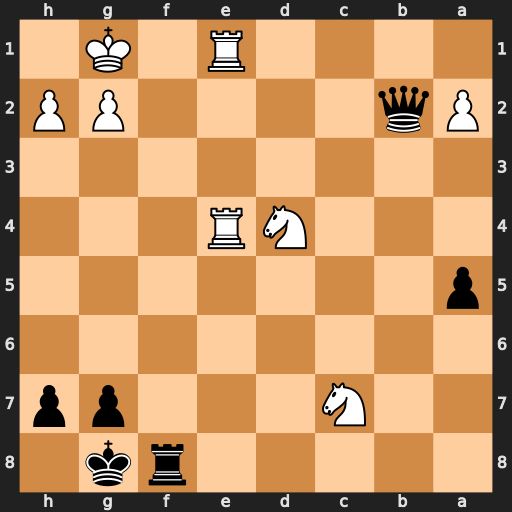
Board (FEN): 5rk1/2N3pp/8/p7/3NR3/8/Pq4PP/4R1K1
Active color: b
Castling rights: -
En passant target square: -
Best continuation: Qf2+ Kh1 Qf1+ Rxf1 Rxf1#